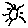
Label: sun